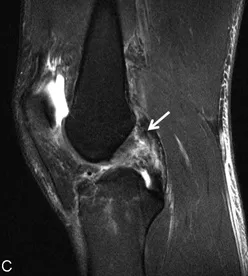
T2-weighted magnetic resonance imaging of the injured knee. (
C
) Sagittal view: arrow, complete rupture of the posterior cruciate ligament.
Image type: radiology (mri)